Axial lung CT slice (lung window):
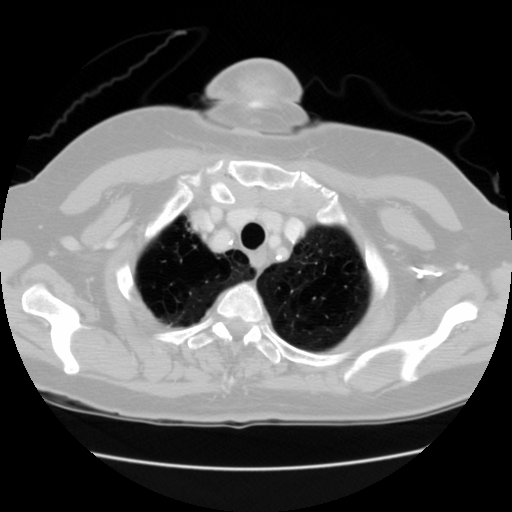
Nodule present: no